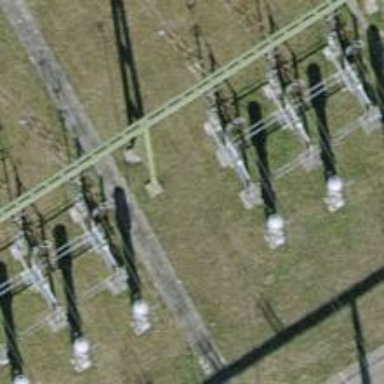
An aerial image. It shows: Power line is depicted.